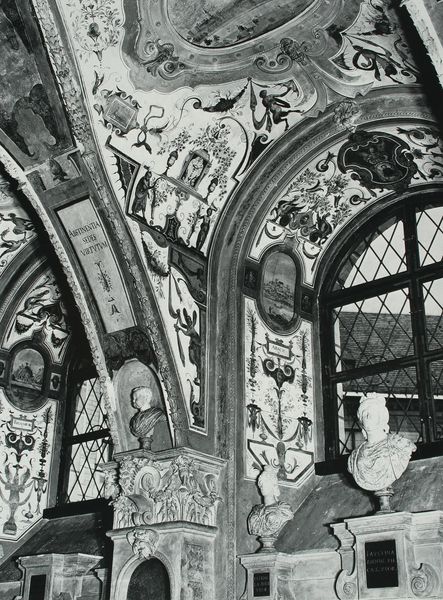
Titel: Stichkappe und Fensterlaibung mit den Ortsansichten von Riedenburg und Abbach
Künstler: Peter Candid
Standort: München
Institution: Residenz, Antiquarium
Schlagwörter: dunkel, gemälde, himmel, kopf, weiß, menschen, blumen, fenster, glas, grau, hell, licht, marmor, pfeiler, schmuck, schwarz, säule, säulen, zimmer, ausblick, blick, dach, gebäude, malerei, muster, ornament, alt, wand, architektur, barock, mensch, stein, tot, bild, innenraum, porträt, vorhang, gitter, kirche, interieur, decke, innen, girlande, renaissance, oval, rund, engel, ranken, skulptur, statue, relief, schrift, wangen, bilder, ansicht, bogen, italien, mauer, pilaster, saal, figuren, rundbogen, arch, church, kaiser, window, dekoration, tafel, detail, inschrift, büste, dekor, floral, ornamente, verzierung, wandgemälde, wandmalerei, stuck, innenansicht, foto, fotografie, photographie, eng, erker, nische, gewölbe, antike, burg, medaillon, bayern, fensterrahmen, münchen, palast, palazzo, rundfenster, schwarz-weiss, beschriftung, zwickel, neu, rom, kapitell, ranke, girlanden, photo, wappen, villa, skulpturen, fenstergitter, rosette, dekce, residenz, gitterfenster, stone, rundbögen, fresken, schräge, sammlung, konsole, deckengemälde, fresko, kabinett, büsten, gips, putten, bemalung, black and white, joch, paintings, neigung, grat, innenarchitektur, wort, wandnische, antikensammlung, tonne, groteske, gewölbt, kreuzgang, verziehrung, nischen, zeichnungen, deckenmalerei, inschriften, romanisch, lunette, lunetten, rippe, ritterburg, antiquarium, stifter, antikenrezeption, tafeln, grotesken, prnamente, bleifenster, antiken, schrifttafeln, schwar weiß, auflager, gewölve, überblitzt, grabplatten, latin text, caput